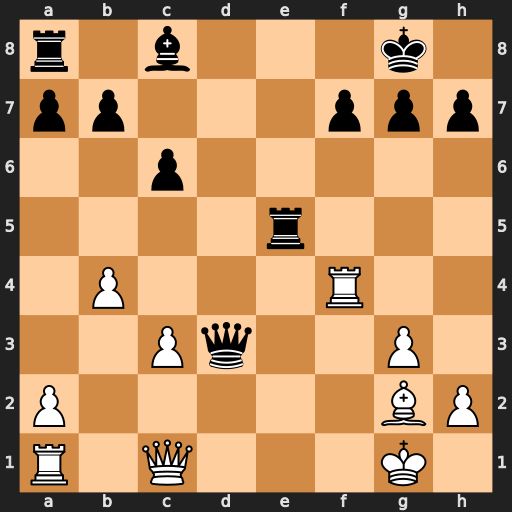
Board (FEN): r1b3k1/pp3ppp/2p5/4r3/1P3R2/2Pq2P1/P5BP/R1Q3K1
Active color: w
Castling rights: -
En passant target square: -
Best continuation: Rd4 Qxd4+ cxd4